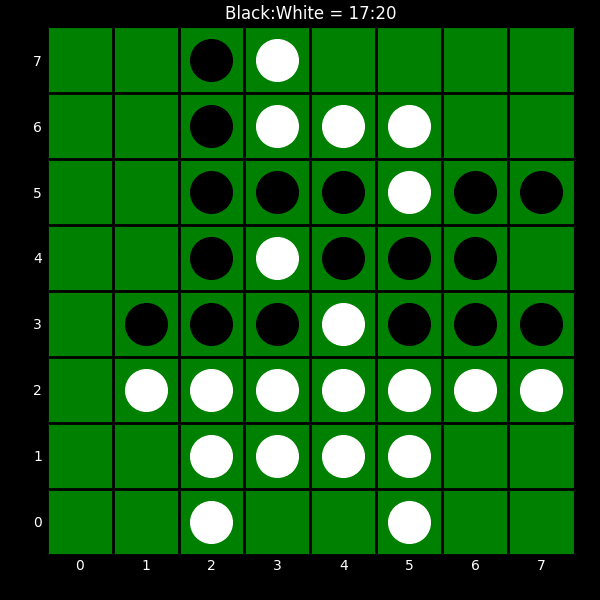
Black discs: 17
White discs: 20